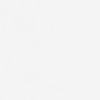
Label: not_dusty